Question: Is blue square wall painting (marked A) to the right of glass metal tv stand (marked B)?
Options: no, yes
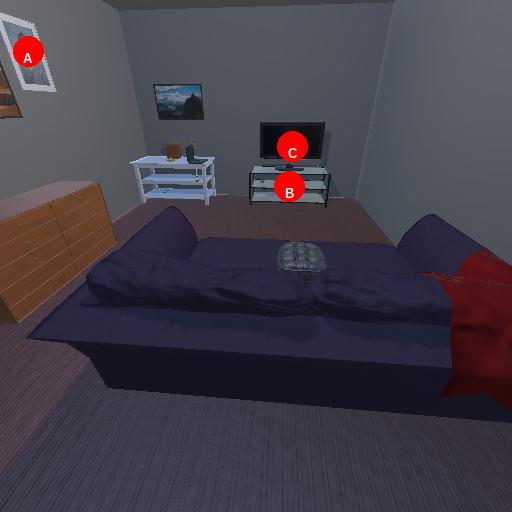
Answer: no